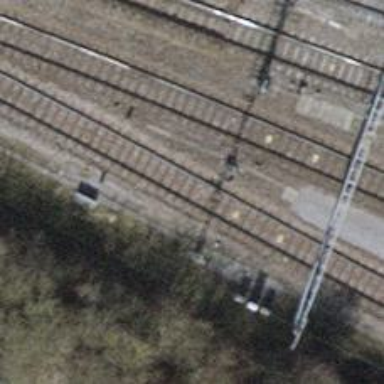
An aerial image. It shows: Railway signal.